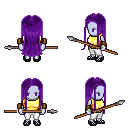
a pixel art fantasy rpg character, female body template, dark elf, purple skin, gold chest armor, white pants, purple extra-long hairstyle, leather bracers, ghillies, spear, four views (front, back, left, right), 2x2 character sprite sheet, small pixel art, hard edges, no anti-aliasing